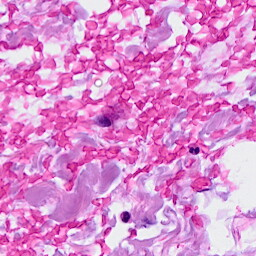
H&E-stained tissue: Breast